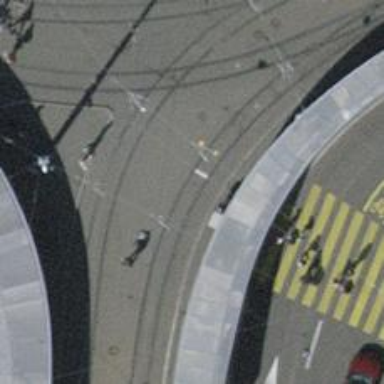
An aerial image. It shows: Tram stop for public transport.